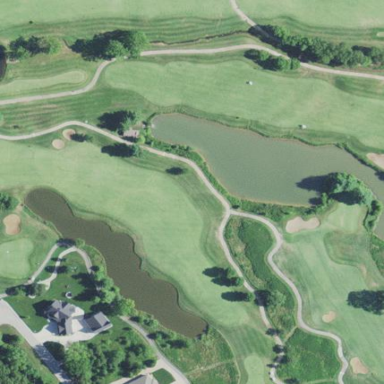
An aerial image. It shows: Area with grass used as rough in golf course.